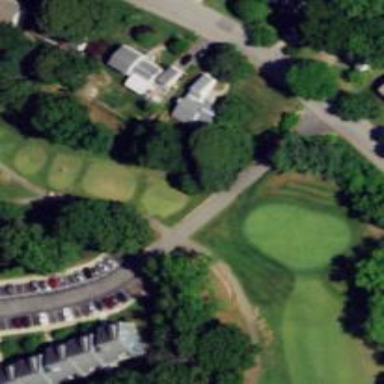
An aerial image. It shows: Golf cartpath that is also road path.